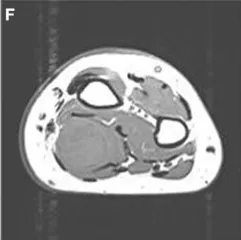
Magnetic resonance images. (F) Axial T1-weighted image.
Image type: radiology (mri)